Brain MRI, t1w sequence, axial 2D slice.
Patient: age 51, sex F, weight 95 kg, height 1.95 m
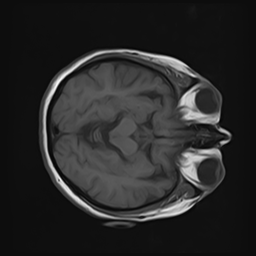